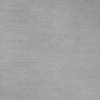
Label: dusty